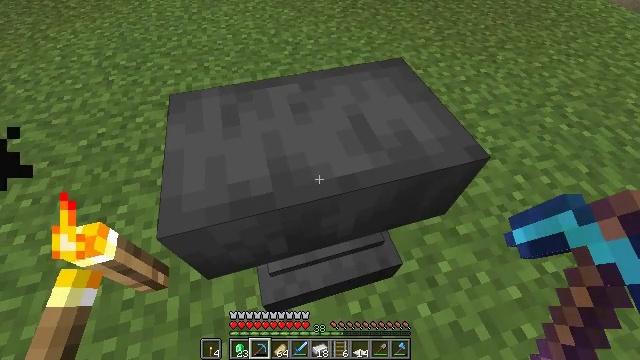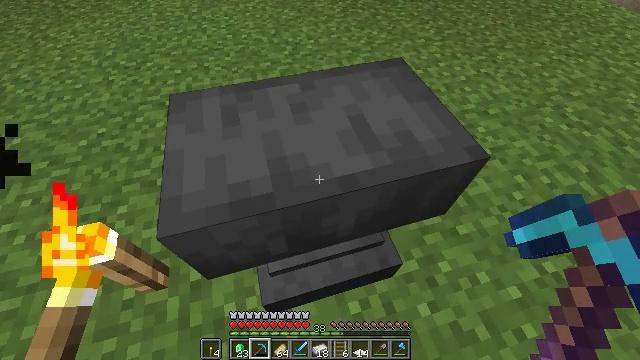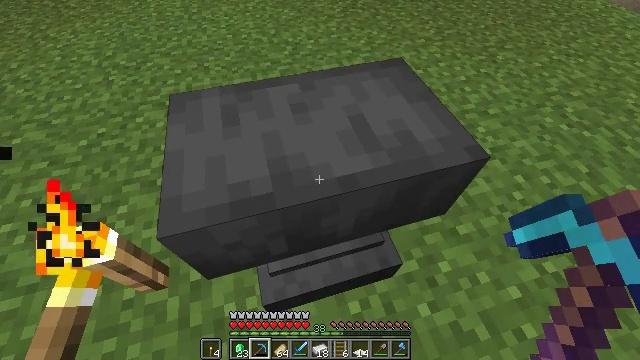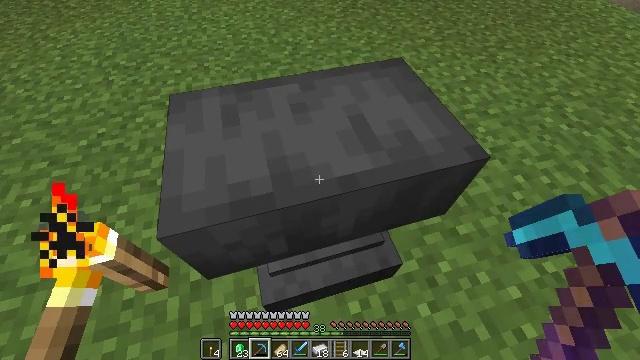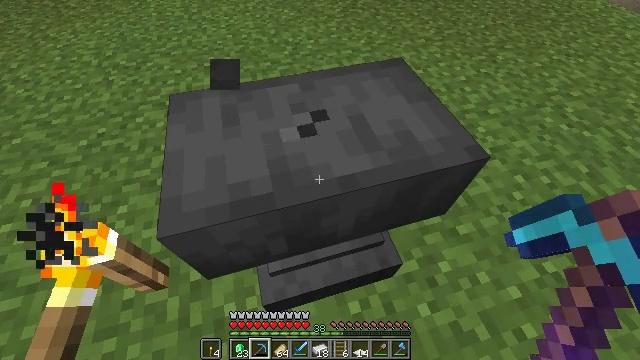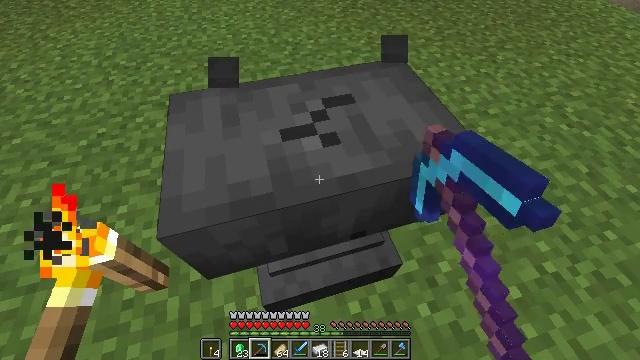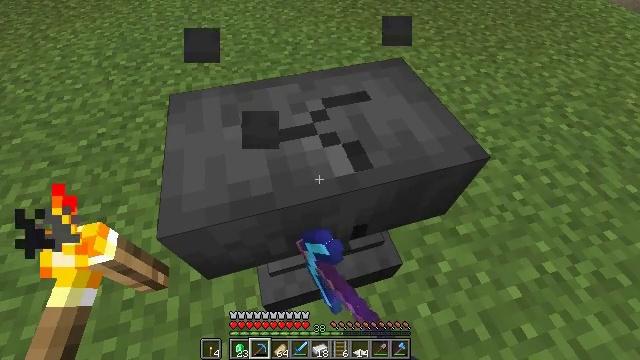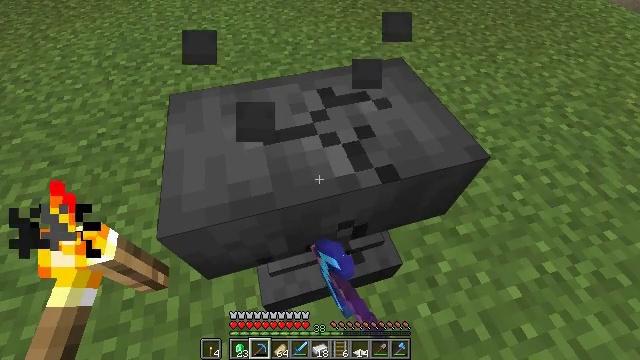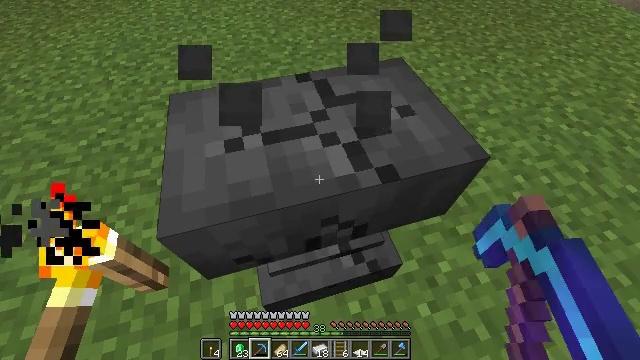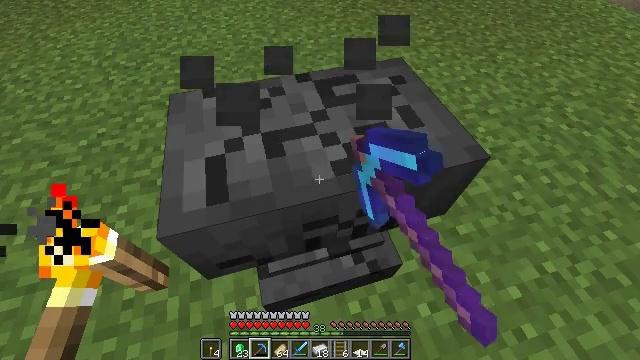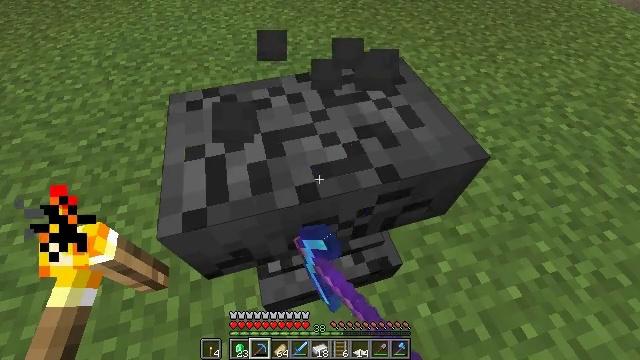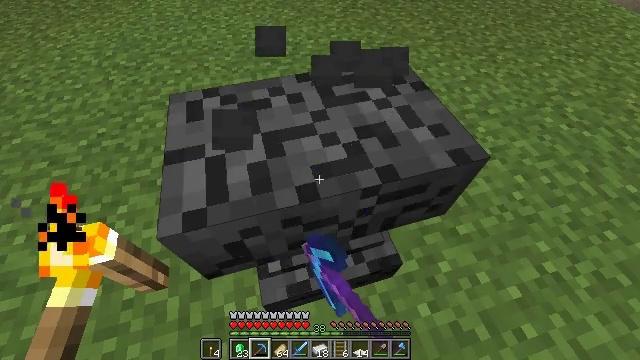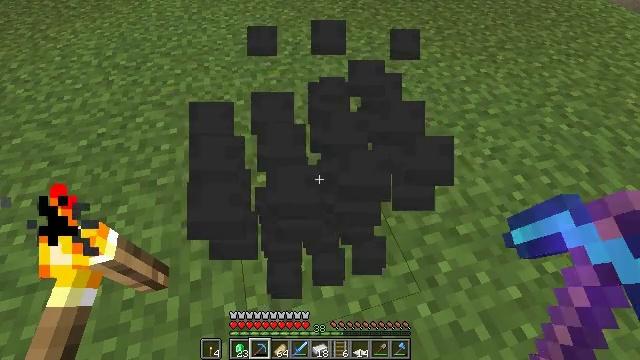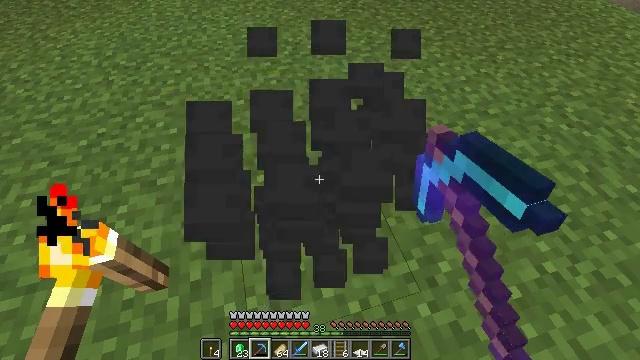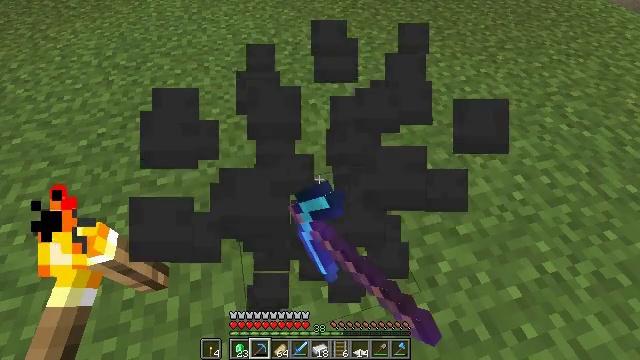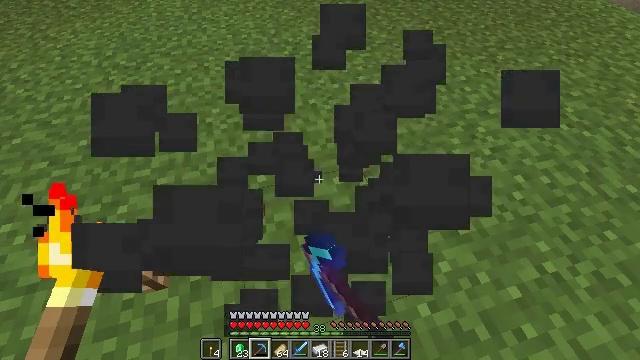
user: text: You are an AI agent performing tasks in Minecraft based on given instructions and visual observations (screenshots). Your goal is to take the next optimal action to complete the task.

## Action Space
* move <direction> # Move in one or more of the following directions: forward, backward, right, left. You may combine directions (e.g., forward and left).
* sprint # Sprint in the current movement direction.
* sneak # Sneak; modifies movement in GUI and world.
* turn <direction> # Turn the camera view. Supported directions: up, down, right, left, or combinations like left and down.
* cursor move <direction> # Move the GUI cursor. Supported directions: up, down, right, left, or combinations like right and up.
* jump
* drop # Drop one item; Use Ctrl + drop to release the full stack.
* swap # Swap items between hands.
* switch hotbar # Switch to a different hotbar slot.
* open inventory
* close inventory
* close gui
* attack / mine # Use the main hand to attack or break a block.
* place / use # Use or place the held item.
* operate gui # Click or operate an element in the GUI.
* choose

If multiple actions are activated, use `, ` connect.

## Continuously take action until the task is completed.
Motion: motion action
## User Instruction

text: Mine the anvil to break it.
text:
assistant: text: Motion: no_op
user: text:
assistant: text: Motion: no_op
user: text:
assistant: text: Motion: no_op
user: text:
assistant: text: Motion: attack / mine
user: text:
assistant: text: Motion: attack / mine
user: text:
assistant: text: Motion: attack / mine
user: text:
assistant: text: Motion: attack / mine
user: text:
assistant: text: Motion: attack / mine
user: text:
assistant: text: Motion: attack / mine
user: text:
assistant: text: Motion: attack / mine
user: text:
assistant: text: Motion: attack / mine
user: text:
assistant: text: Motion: attack / mine
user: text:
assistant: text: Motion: attack / mine
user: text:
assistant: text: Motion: attack / mine
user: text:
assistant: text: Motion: no_op
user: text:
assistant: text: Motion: no_op
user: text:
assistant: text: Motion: no_op